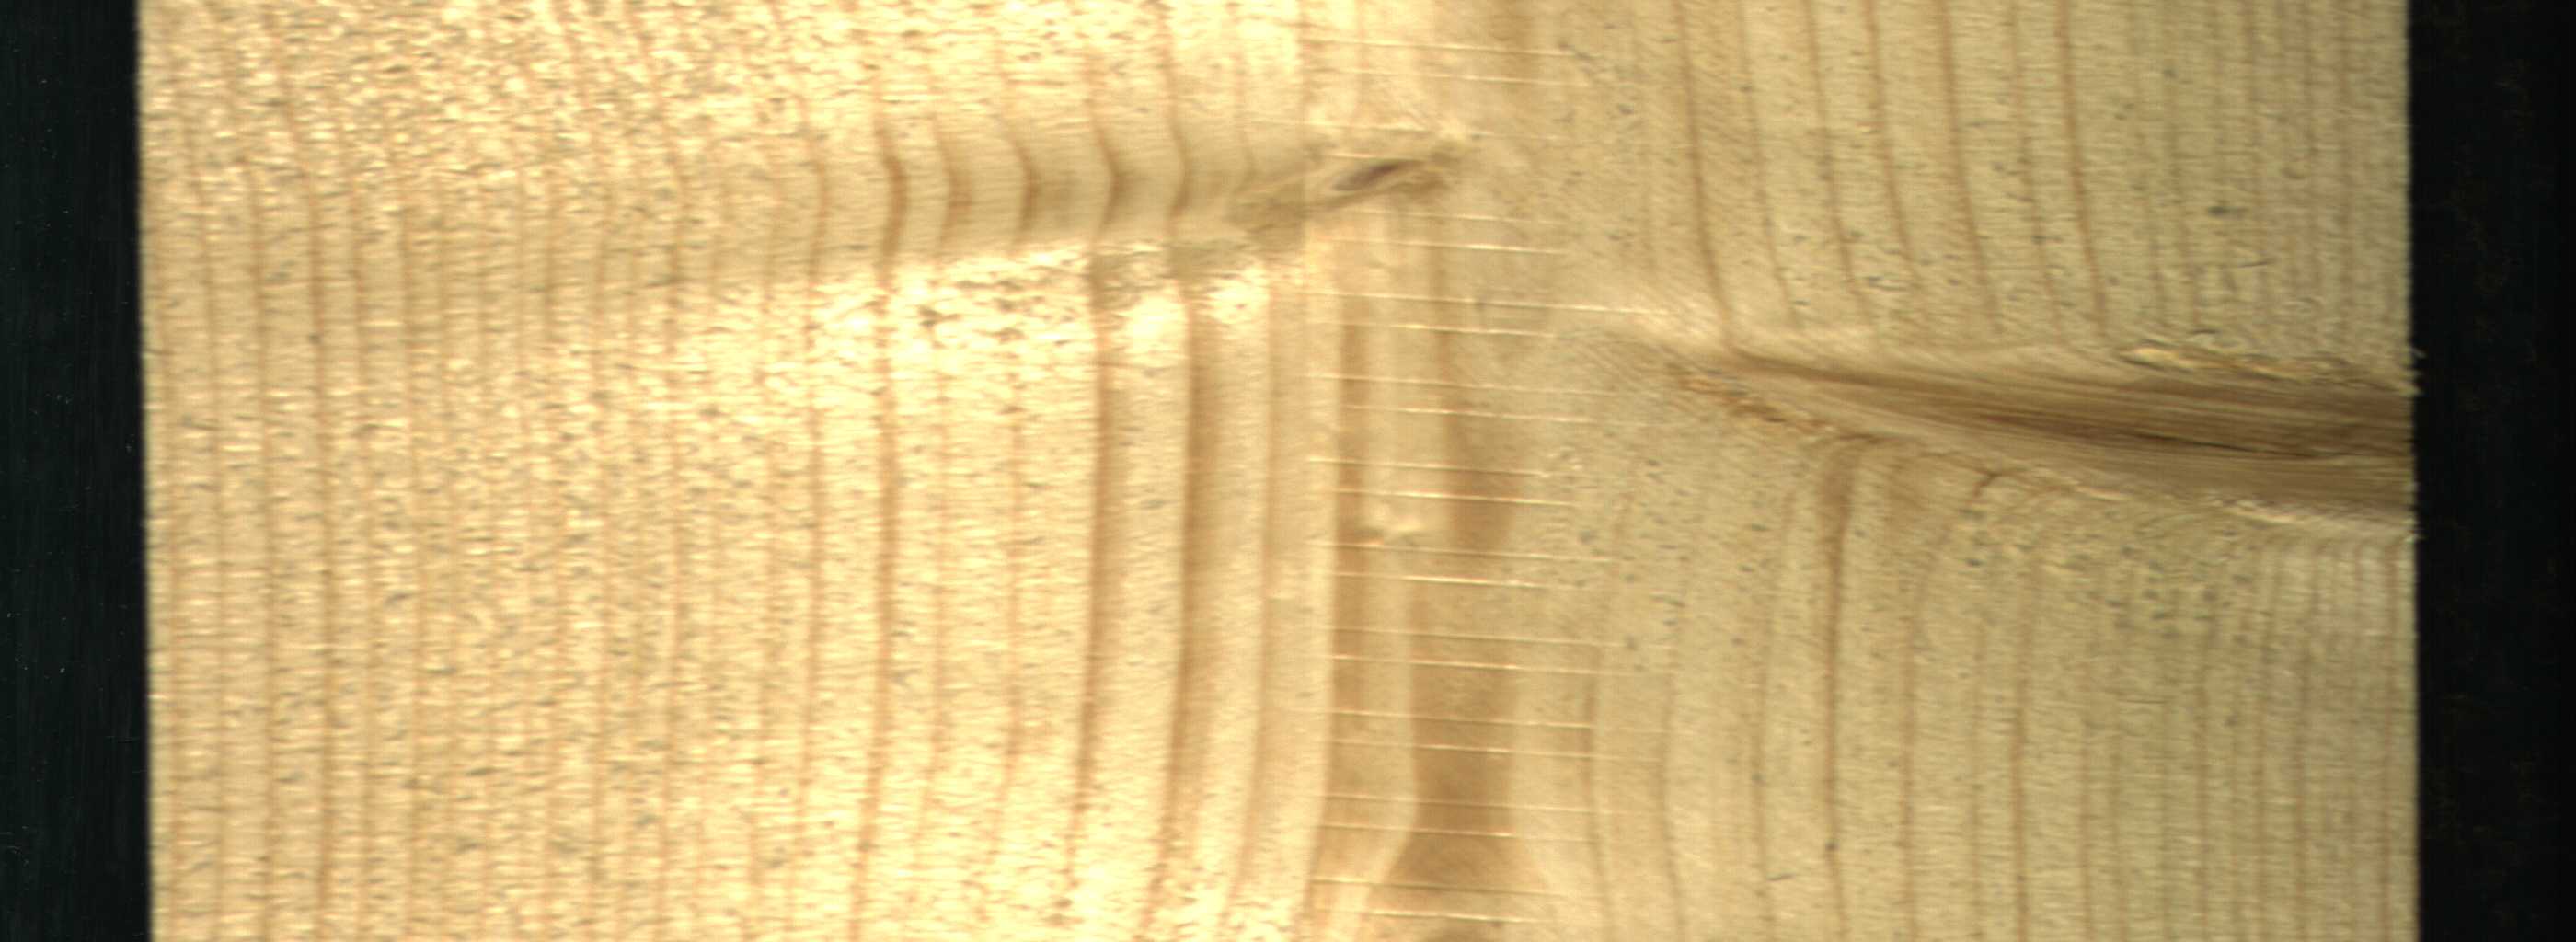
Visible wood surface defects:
Live_Knot
Live_Knot